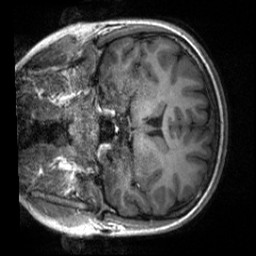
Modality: T1w
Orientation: coronal
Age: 20
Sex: female
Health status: healthy
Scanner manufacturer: siemens
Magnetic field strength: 3 T
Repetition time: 2 s
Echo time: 0.00232 s